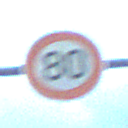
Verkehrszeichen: Geschwindigkeit80
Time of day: SunriseSunset
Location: Outdoor (Beach)
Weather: PartlyCloudy
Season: NotSpecified
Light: Natural